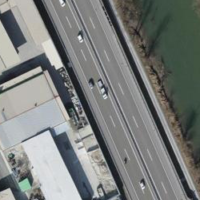
EUNIS habitat code: 57
Species observed at this site:
Chroicocephalus ridibundus
Tachybaptus ruficollis
Corvus corone
Larus michahellis
Gallinula chloropus
Cygnus olor
Ardea alba
Fulica atra
Podiceps cristatus
Anas platyrhynchos
Parus major
Actitis hypoleucos
Mareca strepera
Aix sponsa